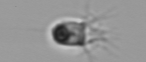
Label: Balanion